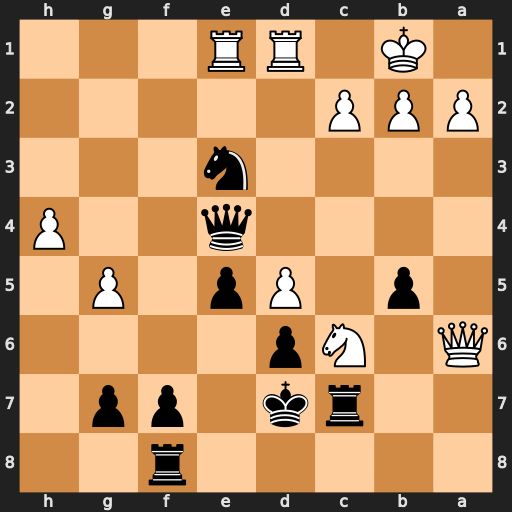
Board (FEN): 5r2/2rk1pp1/Q1Np4/1p1Pp1P1/4q2P/4n3/PPP5/1K1RR3
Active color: b
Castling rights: -
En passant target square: -
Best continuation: Qxc2+ Ka1 Nxd1 Nxe5+ dxe5